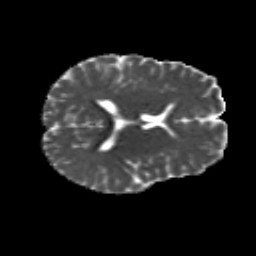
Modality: MD
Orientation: axial
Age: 19
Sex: female
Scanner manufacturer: siemens
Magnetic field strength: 3 T
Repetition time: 8.8 s
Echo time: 0.085 s